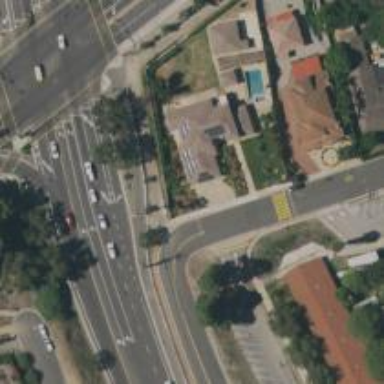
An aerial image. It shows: Marked crossing on footway.